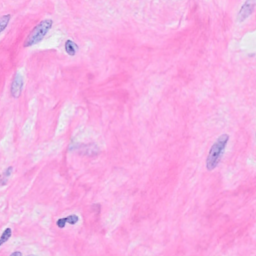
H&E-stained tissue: Breast